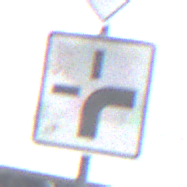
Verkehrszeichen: VerlaufVorfahrtsstrasse3
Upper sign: Vorfahrtsstrasse
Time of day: Midday
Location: Outdoor (Suburban)
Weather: Overcast
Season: NotSpecified
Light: Natural